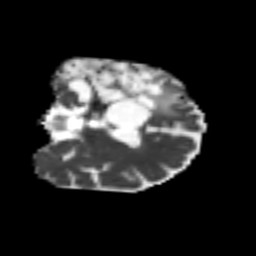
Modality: MD
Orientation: coronal
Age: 48
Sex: male
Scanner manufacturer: siemens
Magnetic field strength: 3 T
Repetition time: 4.999 s
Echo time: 0.07946 s